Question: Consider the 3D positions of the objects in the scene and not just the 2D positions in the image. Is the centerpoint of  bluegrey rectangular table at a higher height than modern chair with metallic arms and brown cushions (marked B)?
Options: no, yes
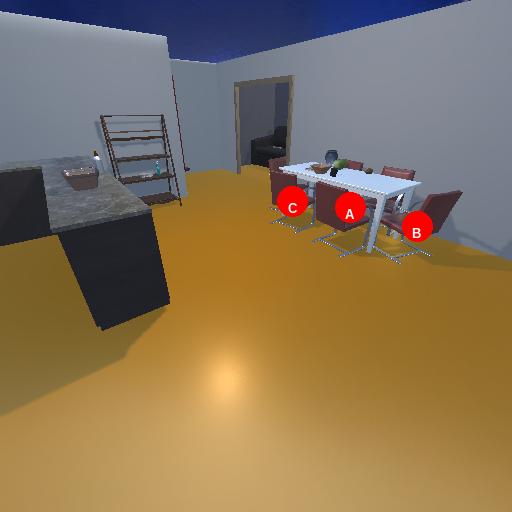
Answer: no